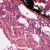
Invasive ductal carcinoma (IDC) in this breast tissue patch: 0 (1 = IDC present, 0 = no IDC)